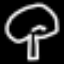
Label: mushroom